Interaction volume radius: 10 \u00c5
Interaction volume height: 30 \u00c5
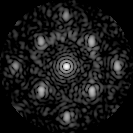
Disorder parameter: 0.388